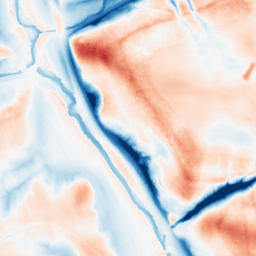
Category: edge_preserving
Decomposition family: guided
Decomposition parameters: radius: 16
eps: 0.1
Upsampling method: bicubic_3x
Upsampling parameters: scale: 3
Upsampling scale: 3